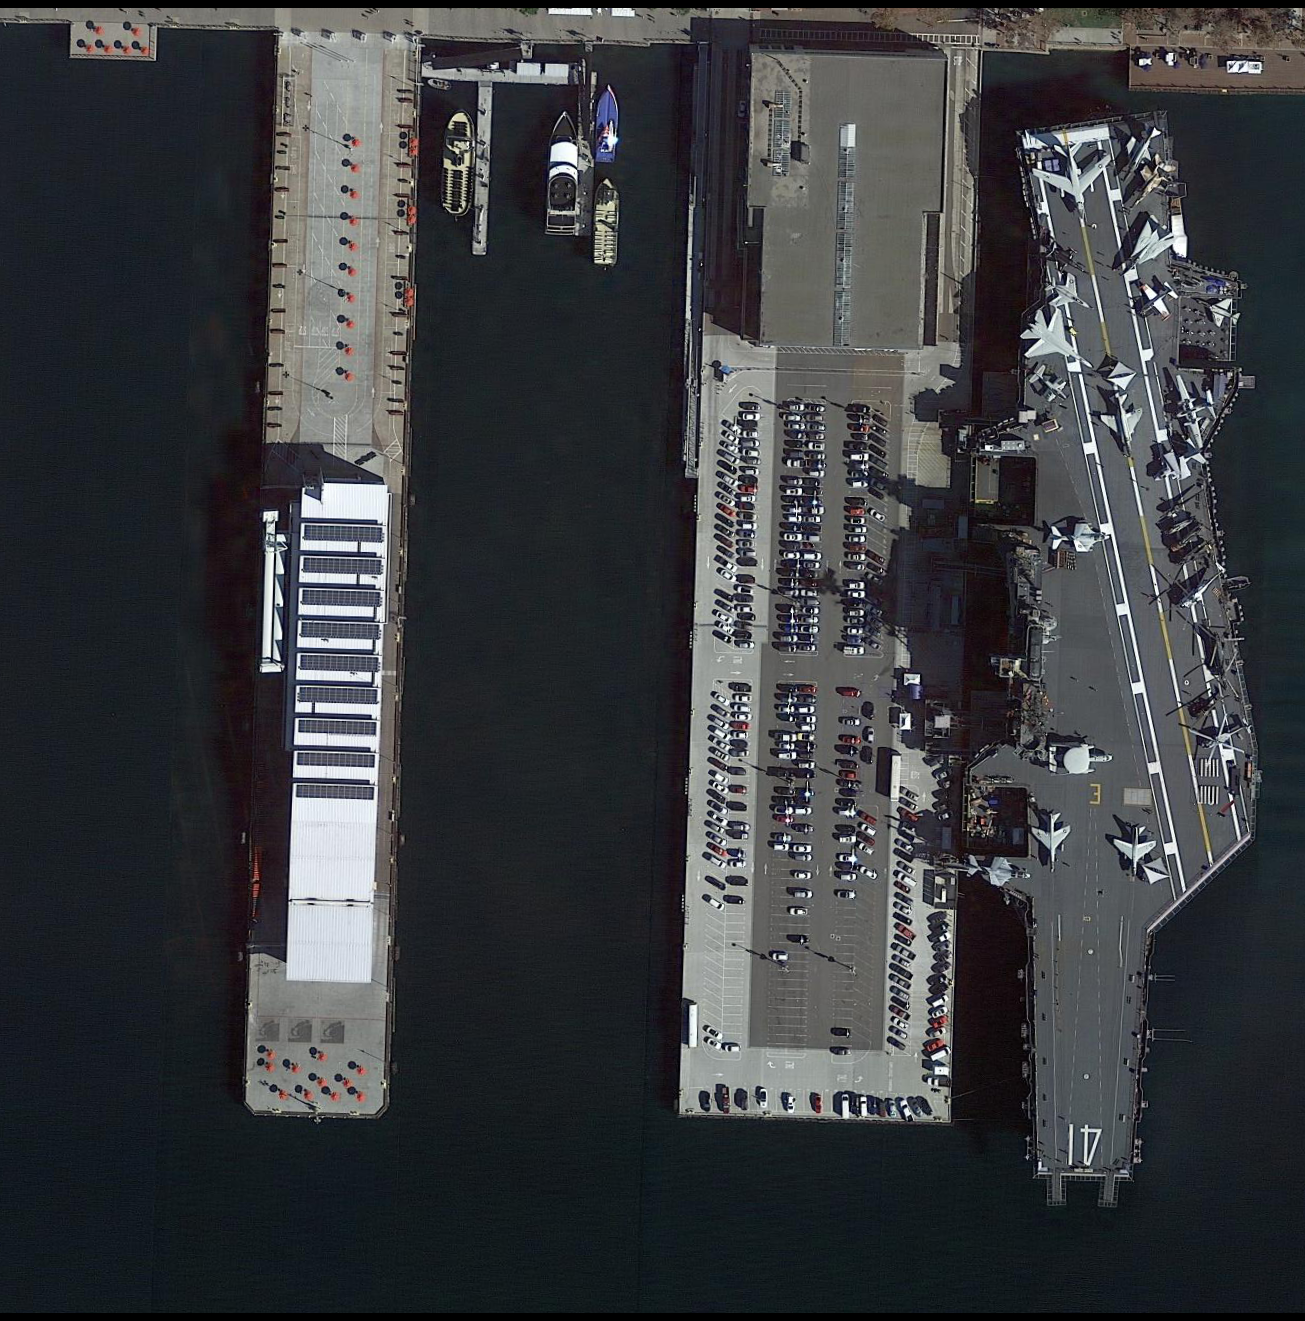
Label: aircraft_carrier